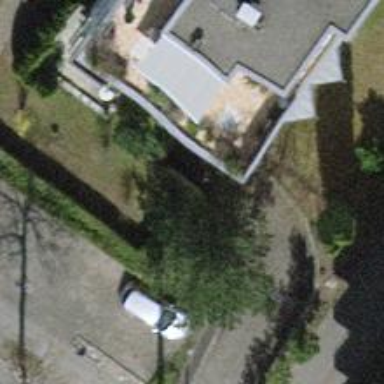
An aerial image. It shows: Urban area featuring tree as natural element.